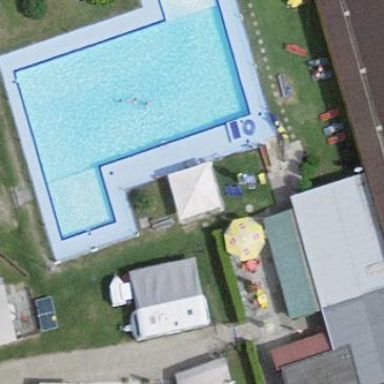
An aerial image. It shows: Swimming pool located in leisure land.